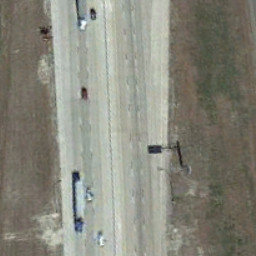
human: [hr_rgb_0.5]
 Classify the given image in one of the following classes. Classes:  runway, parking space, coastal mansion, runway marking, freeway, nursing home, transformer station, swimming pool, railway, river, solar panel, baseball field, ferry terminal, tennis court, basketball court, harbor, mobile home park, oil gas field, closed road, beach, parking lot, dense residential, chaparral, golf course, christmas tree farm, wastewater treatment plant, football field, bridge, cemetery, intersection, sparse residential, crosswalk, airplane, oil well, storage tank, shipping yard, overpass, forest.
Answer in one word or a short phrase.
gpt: freeway